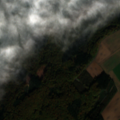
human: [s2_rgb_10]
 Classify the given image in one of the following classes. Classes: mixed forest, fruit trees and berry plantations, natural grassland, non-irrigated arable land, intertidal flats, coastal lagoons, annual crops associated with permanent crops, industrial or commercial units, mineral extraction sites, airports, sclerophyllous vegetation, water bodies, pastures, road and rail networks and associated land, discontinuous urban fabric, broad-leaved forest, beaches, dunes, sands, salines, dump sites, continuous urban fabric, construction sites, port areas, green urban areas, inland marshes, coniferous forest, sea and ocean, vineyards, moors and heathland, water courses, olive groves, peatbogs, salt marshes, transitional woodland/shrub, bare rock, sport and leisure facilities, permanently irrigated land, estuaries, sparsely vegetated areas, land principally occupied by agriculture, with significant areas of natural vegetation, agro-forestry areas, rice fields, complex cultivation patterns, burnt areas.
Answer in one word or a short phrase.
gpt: non-irrigated arable land, complex cultivation patterns, land principally occupied by agriculture, with significant areas of natural vegetation, broad-leaved forest, mixed forest